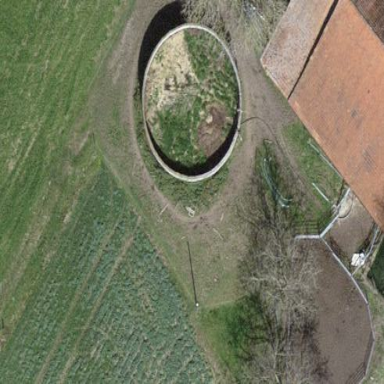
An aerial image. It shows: Storage tank that is man-made.